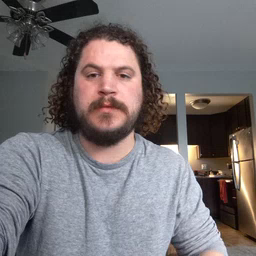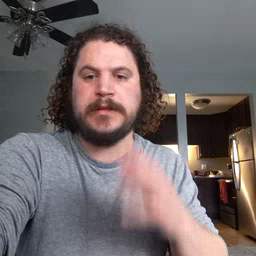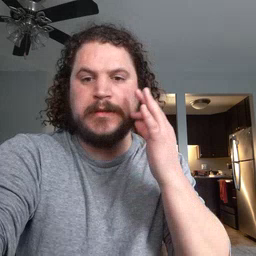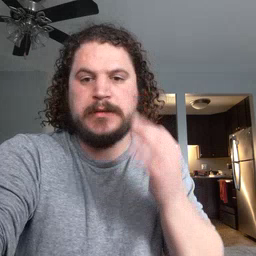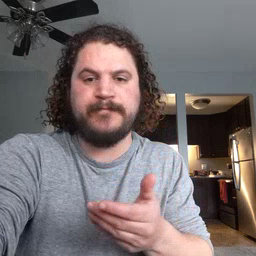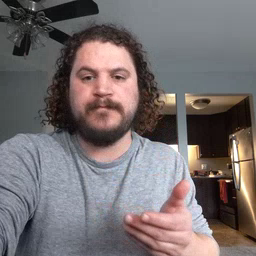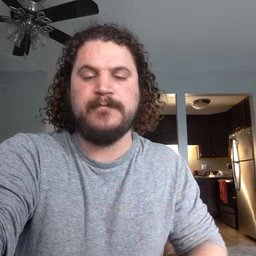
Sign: kitty